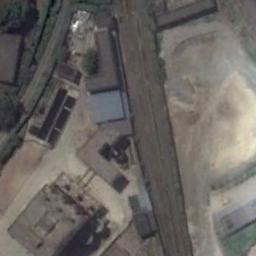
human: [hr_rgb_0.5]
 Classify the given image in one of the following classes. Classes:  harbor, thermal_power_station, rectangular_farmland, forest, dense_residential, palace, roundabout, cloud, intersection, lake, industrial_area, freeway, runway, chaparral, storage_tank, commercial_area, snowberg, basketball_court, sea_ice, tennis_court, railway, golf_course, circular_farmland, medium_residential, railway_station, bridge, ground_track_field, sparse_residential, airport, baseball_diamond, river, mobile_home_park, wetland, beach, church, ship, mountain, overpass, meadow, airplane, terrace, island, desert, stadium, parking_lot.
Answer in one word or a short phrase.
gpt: railway